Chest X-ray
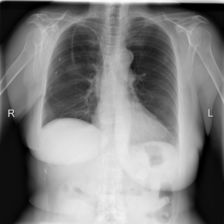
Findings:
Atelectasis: negative
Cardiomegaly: negative
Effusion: negative
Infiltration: negative
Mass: negative
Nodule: negative
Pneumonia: negative
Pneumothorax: negative
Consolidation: negative
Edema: negative
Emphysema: negative
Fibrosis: negative
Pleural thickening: negative
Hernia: negative